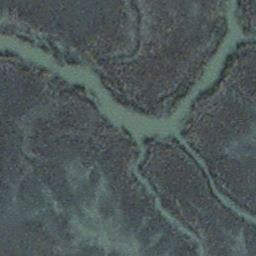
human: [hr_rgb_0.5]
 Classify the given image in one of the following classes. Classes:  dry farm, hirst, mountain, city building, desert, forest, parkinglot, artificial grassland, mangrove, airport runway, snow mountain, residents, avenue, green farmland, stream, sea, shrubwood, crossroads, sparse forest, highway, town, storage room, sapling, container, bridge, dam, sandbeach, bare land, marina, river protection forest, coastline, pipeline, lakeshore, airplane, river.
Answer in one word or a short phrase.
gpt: stream